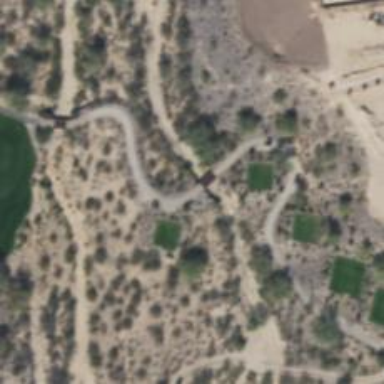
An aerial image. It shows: Service road on bridge for golf carts.